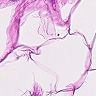
Metastatic tissue present: no